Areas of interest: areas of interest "Agile York"
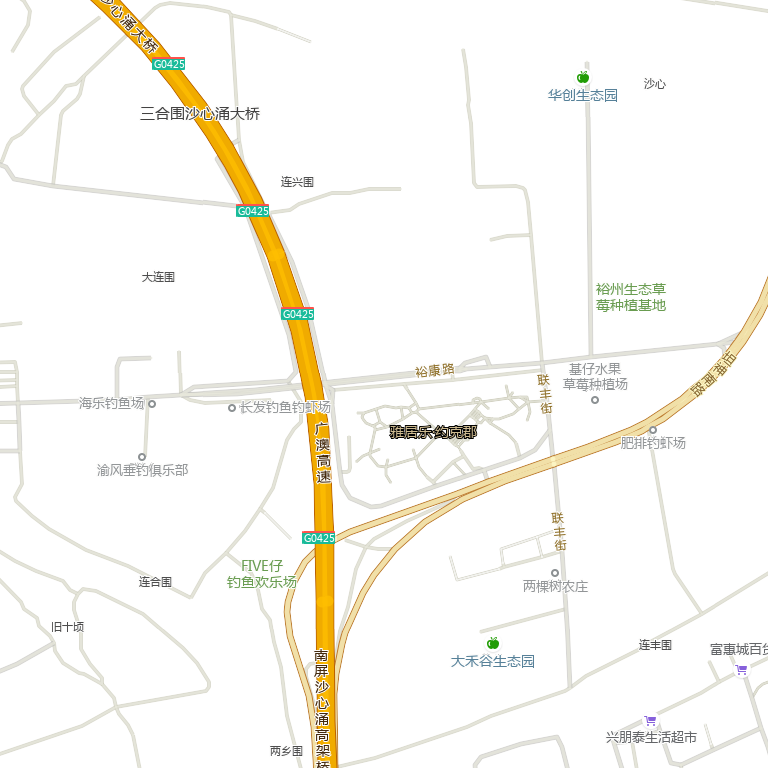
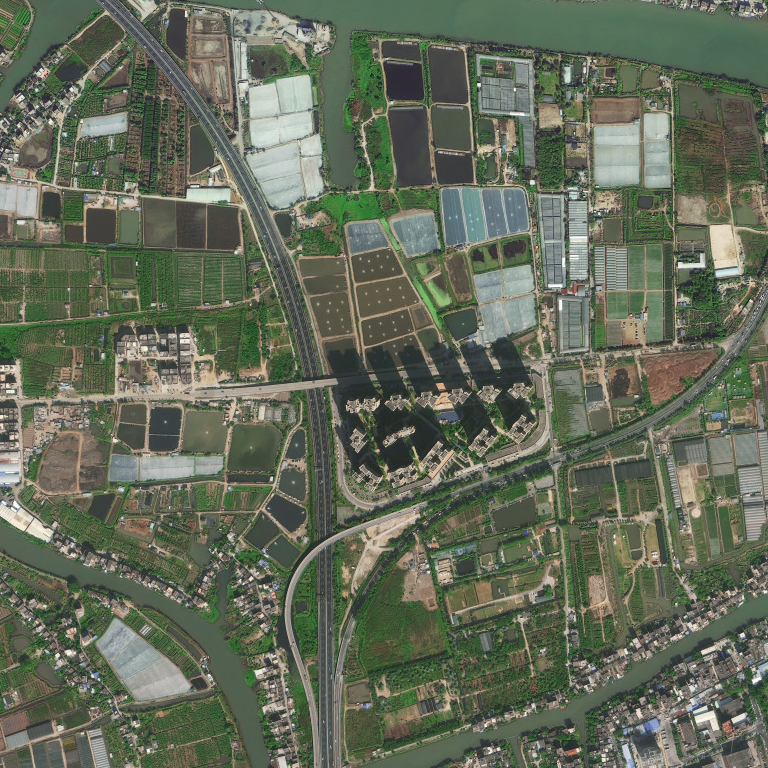